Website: bh-photo
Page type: receipt
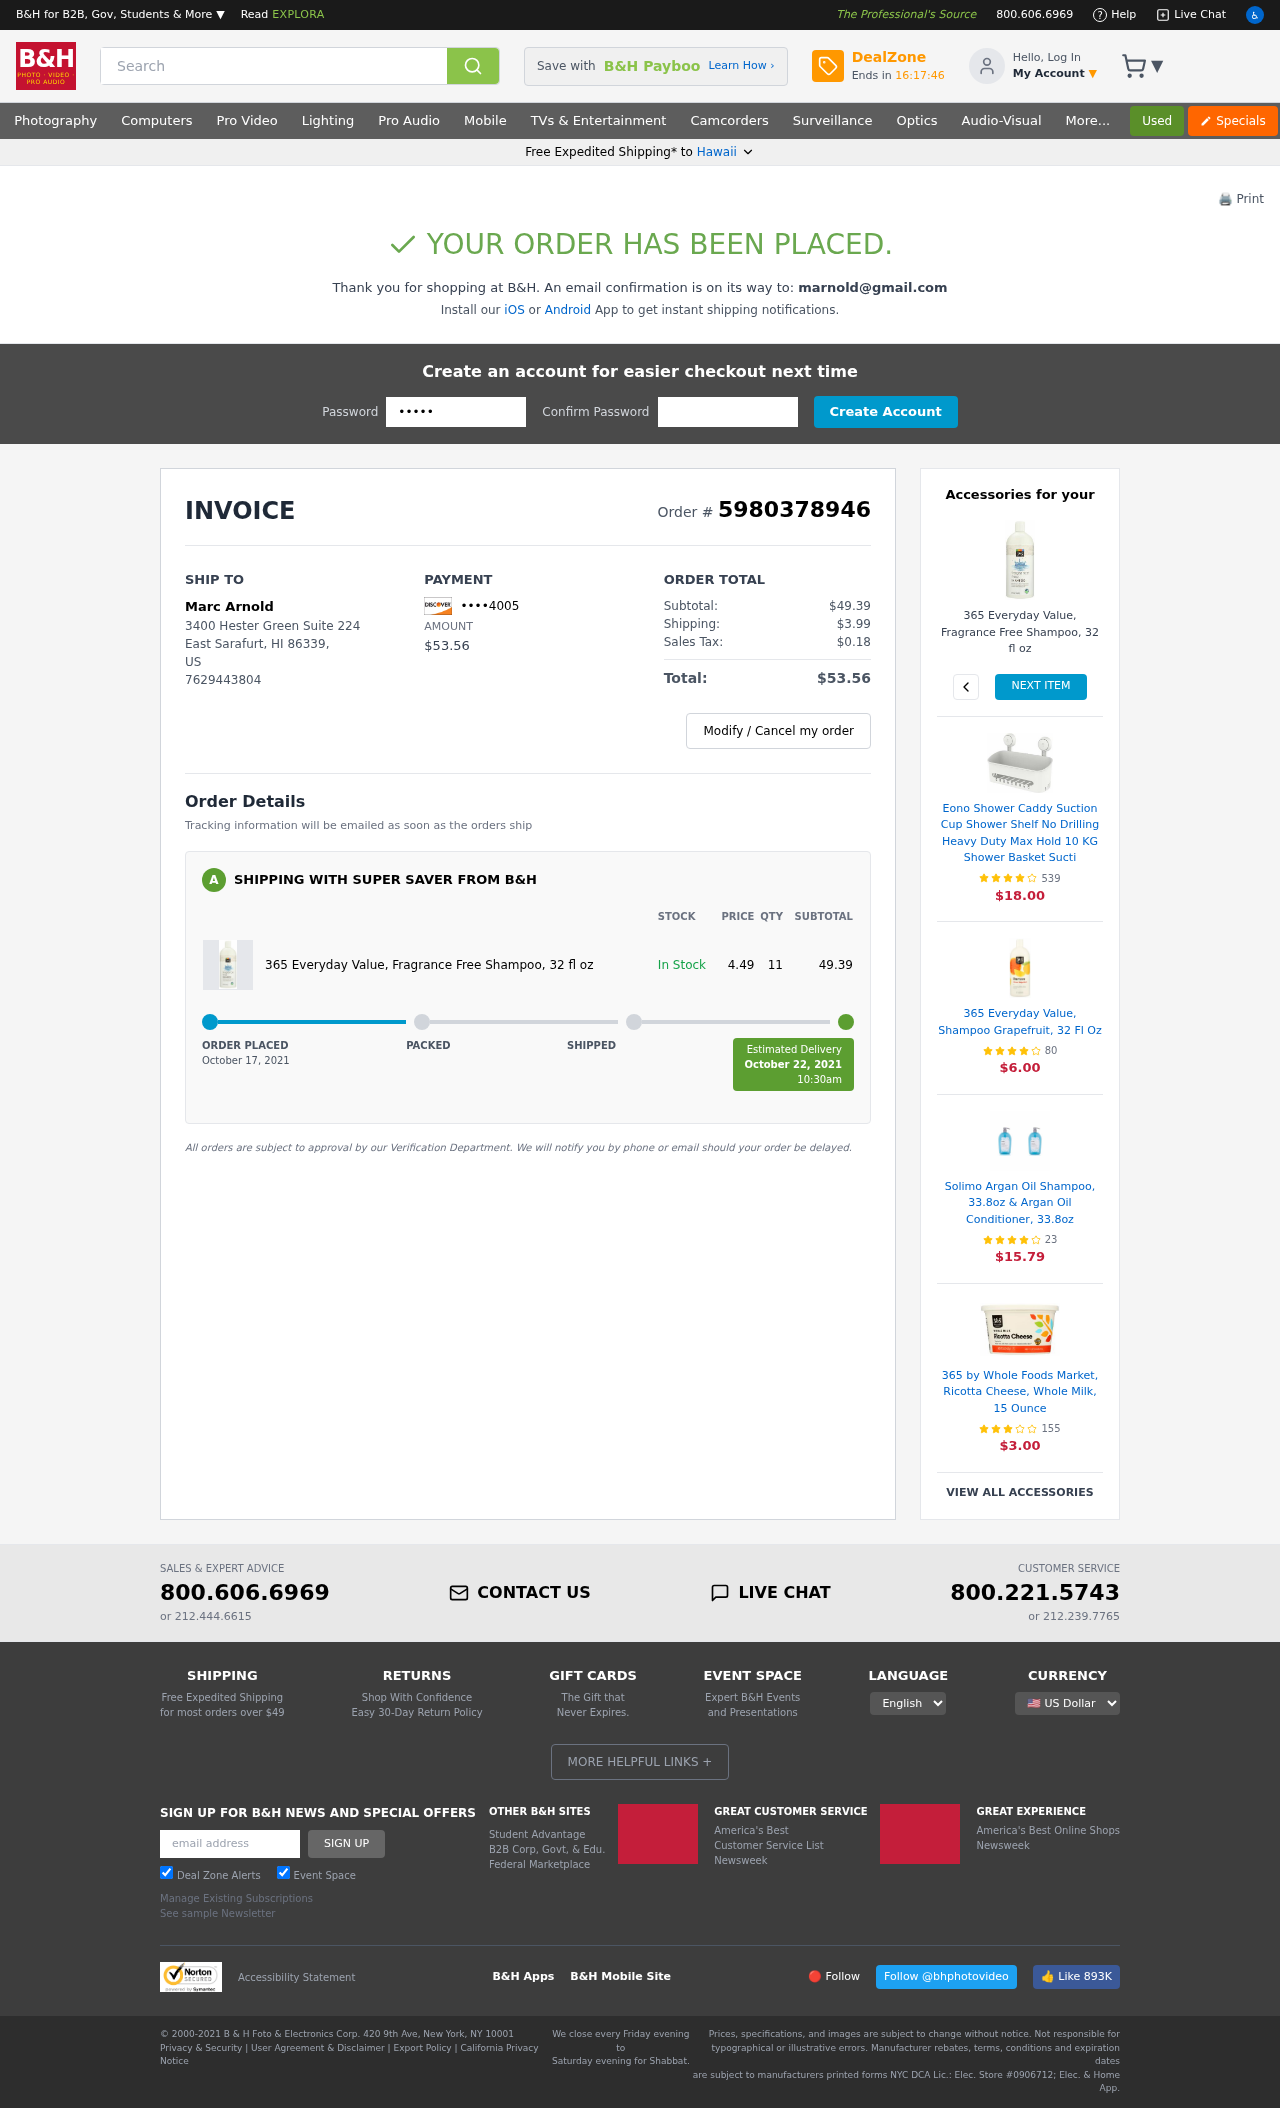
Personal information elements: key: PII_CARD_LAST4
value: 4005
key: PII_CITY
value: East Sarafurt
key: PII_EMAIL
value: marnold@gmail.com
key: PII_FULLNAME
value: Marc Arnold
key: PII_PHONE
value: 7629443804
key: PII_POSTCODE
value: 86339
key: PII_STATE
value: Hawaii
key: PII_STATE_ABBR
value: HI
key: PII_STREET
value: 3400 Hester Green Suite 224
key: PII_COUNTRY_CODE
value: US
Product elements: key: PRODUCT1_NAME
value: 365 Everyday Value, Fragrance Free Shampoo, 32 fl oz
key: PRODUCT1_PRICE
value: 4.49
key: PRODUCT1_QUANTITY
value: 11
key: PRODUCT1_NAME2
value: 365 Everyday Value, Fragrance Free Shampoo, 32 fl oz
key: PRODUCT2_NAME
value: Eono Shower Caddy Suction Cup Shower Shelf No Drilling Heavy Duty Max Hold 10 KG Shower Basket Sucti
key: PRODUCT2_NUM_RATINGS
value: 539
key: PRODUCT2_PRICE
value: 18.00
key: PRODUCT3_NAME
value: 365 Everyday Value, Shampoo Grapefruit, 32 Fl Oz
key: PRODUCT3_NUM_RATINGS
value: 80
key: PRODUCT3_PRICE
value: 6.00
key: PRODUCT4_NAME
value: Solimo Argan Oil Shampoo, 33.8oz & Argan Oil Conditioner, 33.8oz
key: PRODUCT4_NUM_RATINGS
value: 23
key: PRODUCT4_PRICE
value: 15.79
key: PRODUCT5_NAME
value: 365 by Whole Foods Market, Ricotta Cheese, Whole Milk, 15 Ounce
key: PRODUCT5_NUM_RATINGS
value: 155
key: PRODUCT5_PRICE
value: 3.00
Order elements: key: ORDER_ID
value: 5980378946
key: ORDER_TOTAL
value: $53.56
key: ORDER_SUBTOTAL
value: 49.39
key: ORDER_SUBTOTAL
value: $49.39
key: ORDER_SHIPPING_COST
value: $3.99
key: ORDER_TAX
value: $0.18
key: ORDER_DATE
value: October 17, 2021
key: ORDER_DELIVERY_DATE
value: October 22, 2021
Search elements: key: HEADER_SEARCH
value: Search